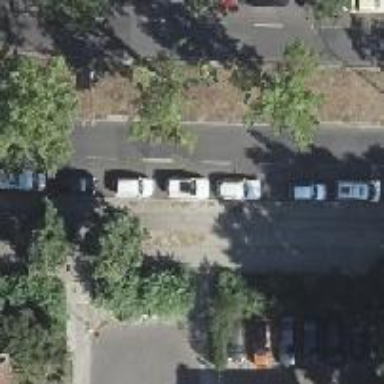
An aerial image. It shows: Secondary road with asphalt surface. It has cycle track on the right side and parking lane on the right side.